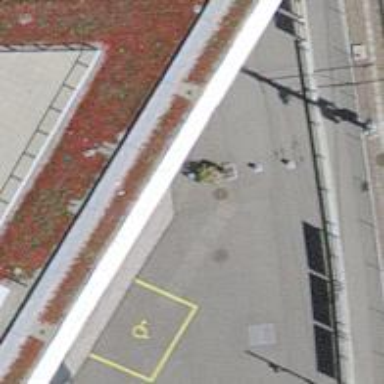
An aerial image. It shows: Rising bollard is in place as barrier.